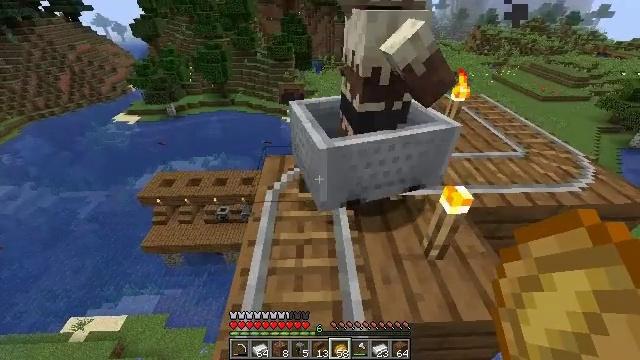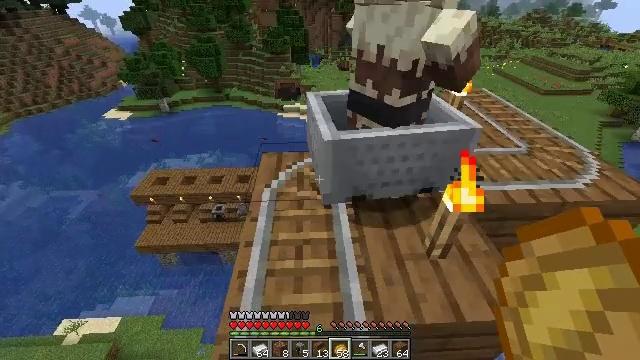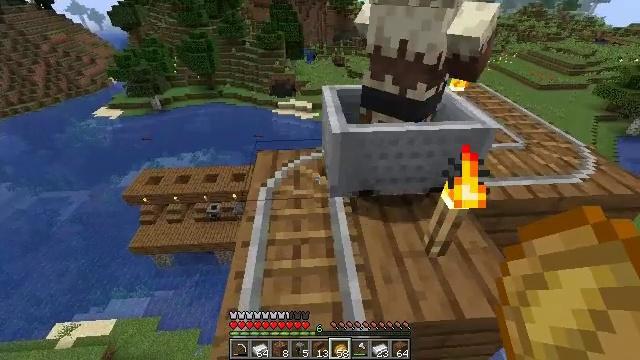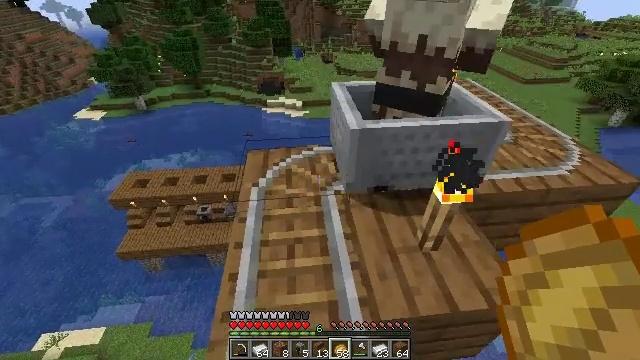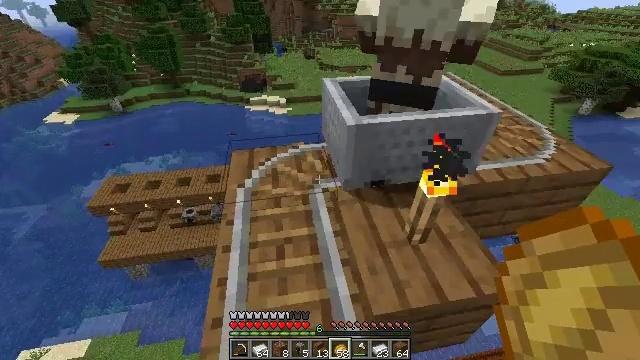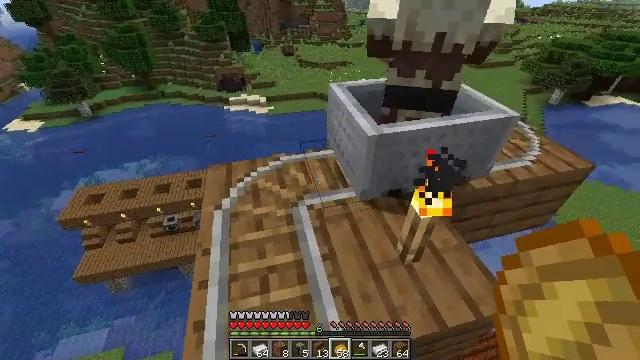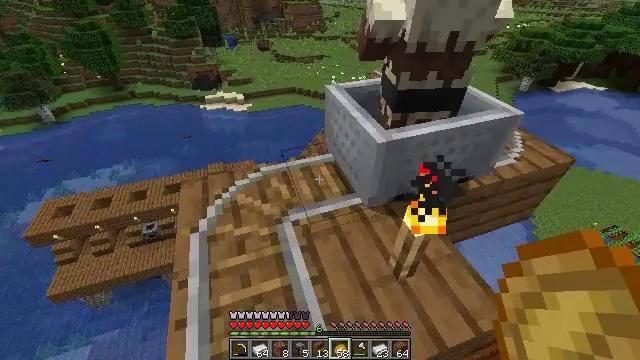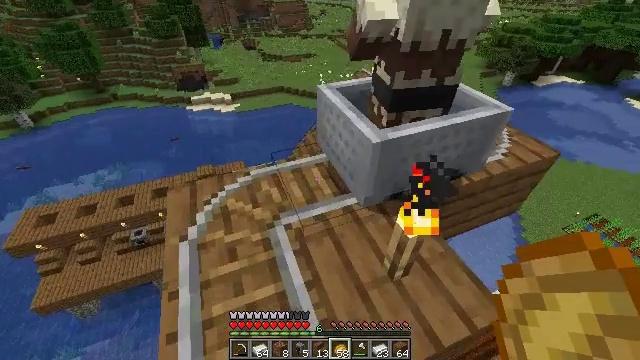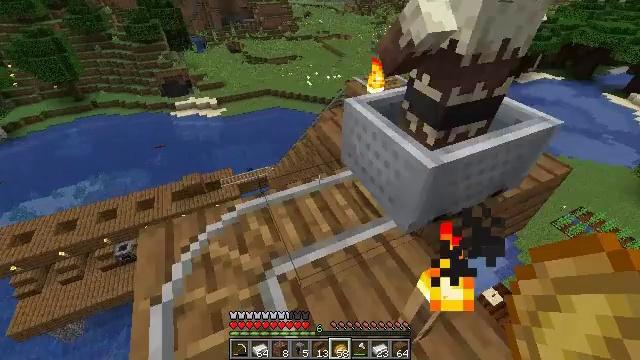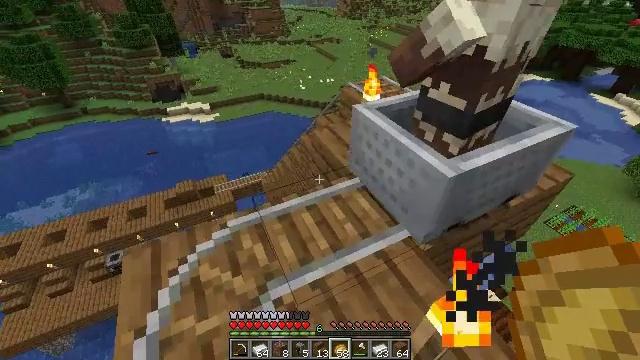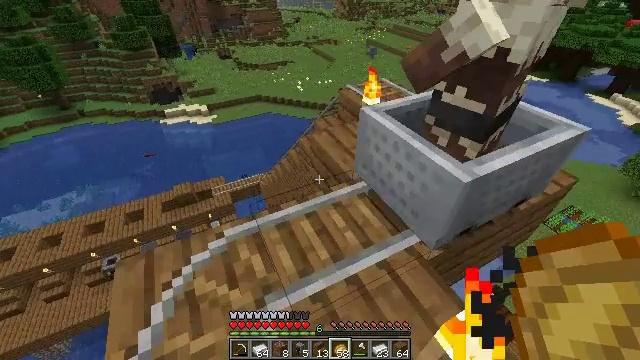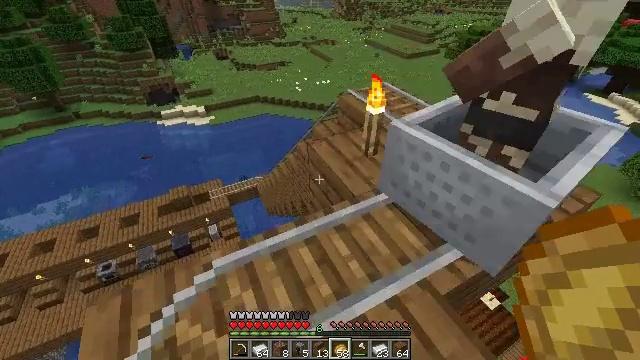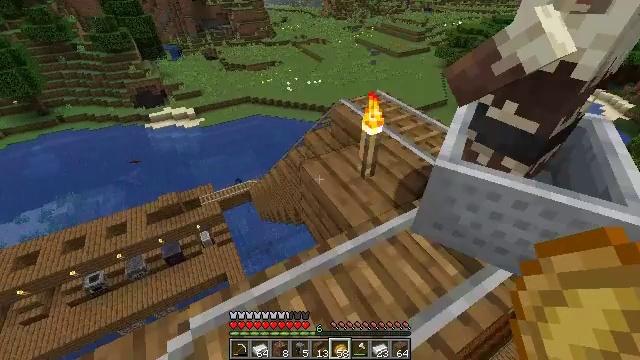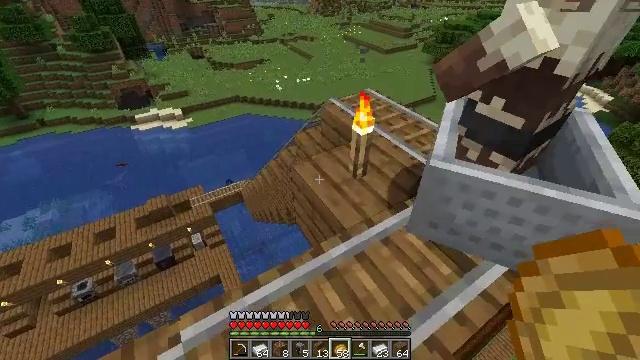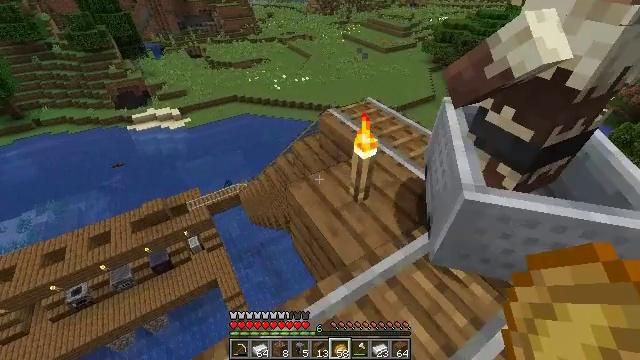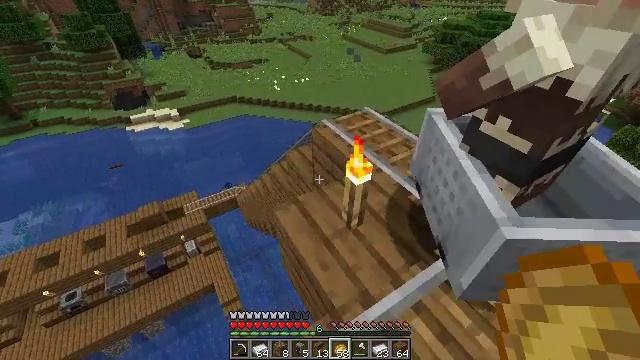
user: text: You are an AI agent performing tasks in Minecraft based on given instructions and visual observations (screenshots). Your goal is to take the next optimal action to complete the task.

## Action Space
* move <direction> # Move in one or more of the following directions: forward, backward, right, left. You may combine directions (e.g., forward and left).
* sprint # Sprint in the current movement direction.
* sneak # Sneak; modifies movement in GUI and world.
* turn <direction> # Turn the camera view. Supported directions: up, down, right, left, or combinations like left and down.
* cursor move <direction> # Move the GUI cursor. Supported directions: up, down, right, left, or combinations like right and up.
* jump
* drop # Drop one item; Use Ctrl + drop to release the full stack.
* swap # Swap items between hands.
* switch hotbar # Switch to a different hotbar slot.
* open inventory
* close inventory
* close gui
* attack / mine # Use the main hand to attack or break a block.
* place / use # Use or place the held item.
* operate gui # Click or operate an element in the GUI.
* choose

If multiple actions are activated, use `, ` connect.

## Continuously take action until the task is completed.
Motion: motion action
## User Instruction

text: Attack the smithing table to collect it.
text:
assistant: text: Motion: no_op
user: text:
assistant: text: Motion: turn right
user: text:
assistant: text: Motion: turn right
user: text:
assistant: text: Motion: move forward, turn right
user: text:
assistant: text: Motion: move forward, turn right
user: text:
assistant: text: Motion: move forward, turn right and down
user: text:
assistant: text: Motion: move forward, turn right
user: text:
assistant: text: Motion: move forward, turn right
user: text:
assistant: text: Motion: move forward, turn right
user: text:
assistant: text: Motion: move forward
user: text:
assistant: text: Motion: move forward
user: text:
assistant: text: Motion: move forward, turn right
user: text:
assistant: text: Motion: move forward, turn right
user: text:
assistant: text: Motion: move forward
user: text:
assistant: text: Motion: move forward and move right
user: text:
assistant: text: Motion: move forward and move right
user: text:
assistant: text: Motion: move right
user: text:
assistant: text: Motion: move right
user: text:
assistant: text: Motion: move right
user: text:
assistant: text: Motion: move right
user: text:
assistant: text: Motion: move right
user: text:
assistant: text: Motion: turn left
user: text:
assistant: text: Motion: turn left
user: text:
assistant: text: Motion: turn left and up
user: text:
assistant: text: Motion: move forward, turn left and up
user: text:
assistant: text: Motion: move forward, turn left and up
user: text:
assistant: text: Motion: move forward
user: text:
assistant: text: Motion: move forward
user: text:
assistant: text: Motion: move forward and move right
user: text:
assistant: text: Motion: move forward and move right, turn left